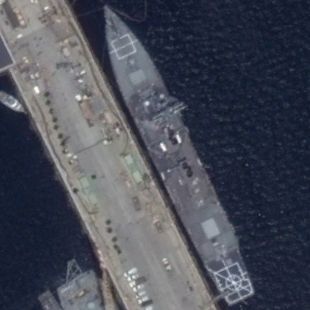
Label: destroyer